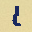
Label: 1